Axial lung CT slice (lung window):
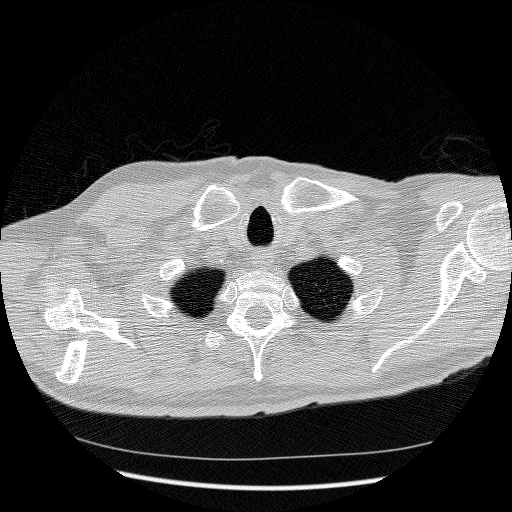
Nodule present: no